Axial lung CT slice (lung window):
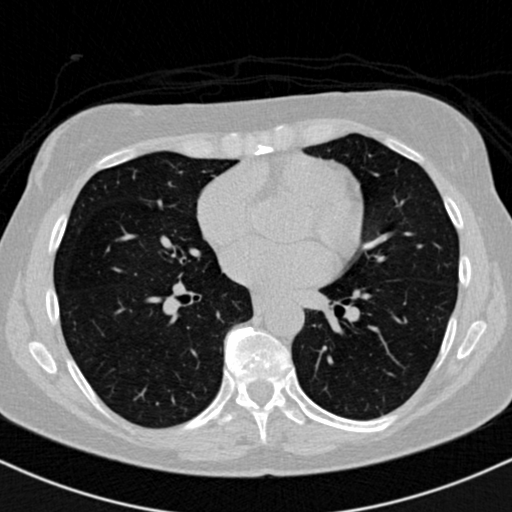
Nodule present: no